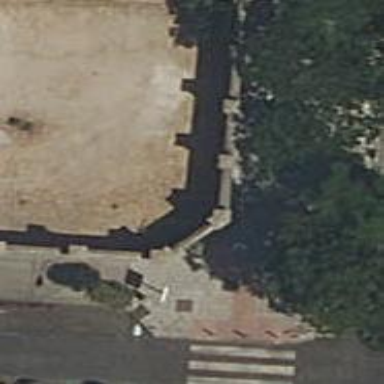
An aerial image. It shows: Wall is shown in the image.